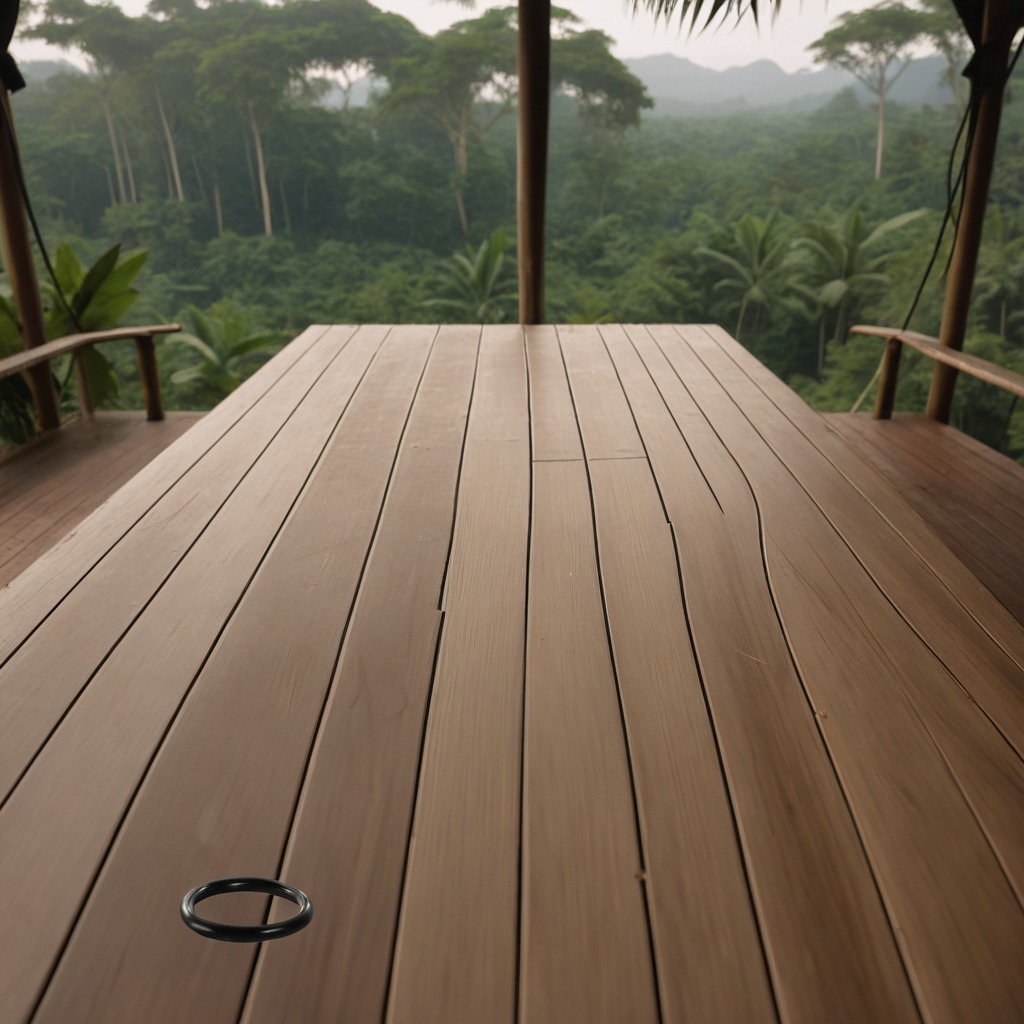
A rubber O-ring is lying on the wooden table inside a jungle field workshop tent.